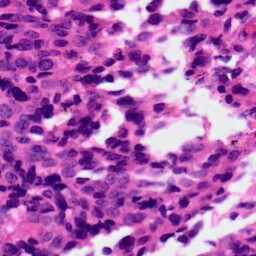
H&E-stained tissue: Ovarian